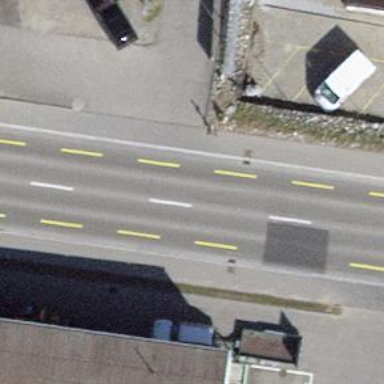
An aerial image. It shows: Secondary road with asphalt surface and dedicated cycle lane.